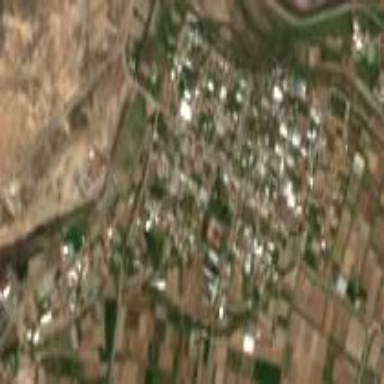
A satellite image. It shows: Residential area located in village.